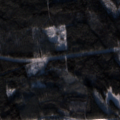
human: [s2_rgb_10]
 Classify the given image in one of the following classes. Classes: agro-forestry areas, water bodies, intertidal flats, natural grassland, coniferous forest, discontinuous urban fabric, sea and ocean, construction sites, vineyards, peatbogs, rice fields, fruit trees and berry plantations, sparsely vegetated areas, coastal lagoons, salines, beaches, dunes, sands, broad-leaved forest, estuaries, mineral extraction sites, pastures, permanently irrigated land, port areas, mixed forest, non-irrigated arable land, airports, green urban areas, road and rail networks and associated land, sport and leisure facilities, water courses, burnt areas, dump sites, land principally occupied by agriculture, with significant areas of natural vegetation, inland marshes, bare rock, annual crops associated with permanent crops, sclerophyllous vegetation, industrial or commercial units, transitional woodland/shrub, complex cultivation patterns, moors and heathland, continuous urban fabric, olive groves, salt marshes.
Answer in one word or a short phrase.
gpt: land principally occupied by agriculture, with significant areas of natural vegetation, coniferous forest, mixed forest